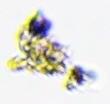
Label: Detritus